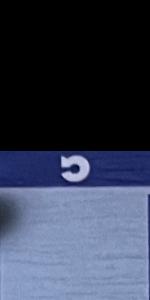
Label: Empty